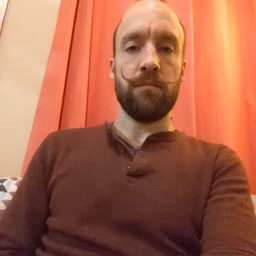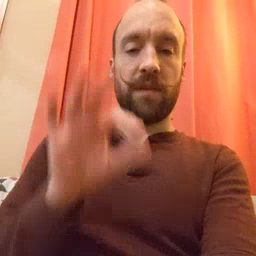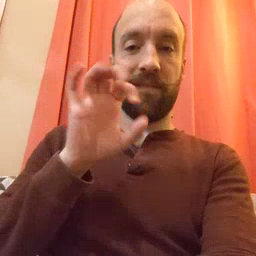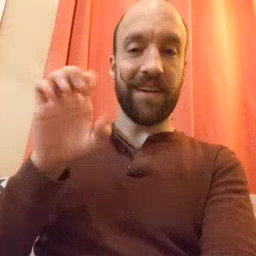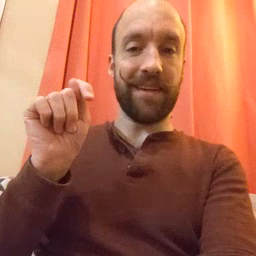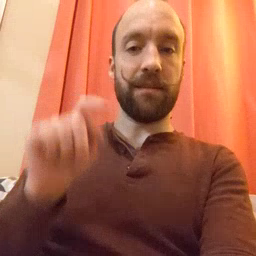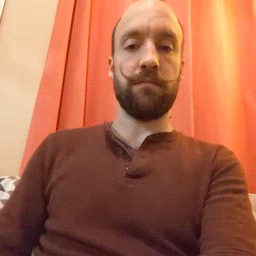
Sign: feet